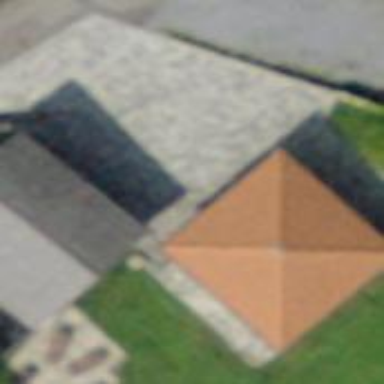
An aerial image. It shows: Garage.